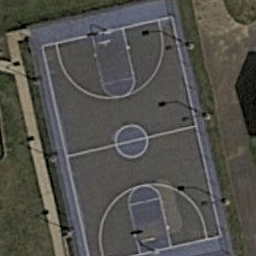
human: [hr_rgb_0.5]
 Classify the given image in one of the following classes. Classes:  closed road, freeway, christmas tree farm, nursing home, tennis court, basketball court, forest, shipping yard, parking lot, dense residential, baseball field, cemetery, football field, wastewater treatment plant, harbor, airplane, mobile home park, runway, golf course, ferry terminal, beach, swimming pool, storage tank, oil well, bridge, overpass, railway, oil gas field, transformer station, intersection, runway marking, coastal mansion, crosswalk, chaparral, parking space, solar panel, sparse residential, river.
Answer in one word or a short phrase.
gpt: basketball court